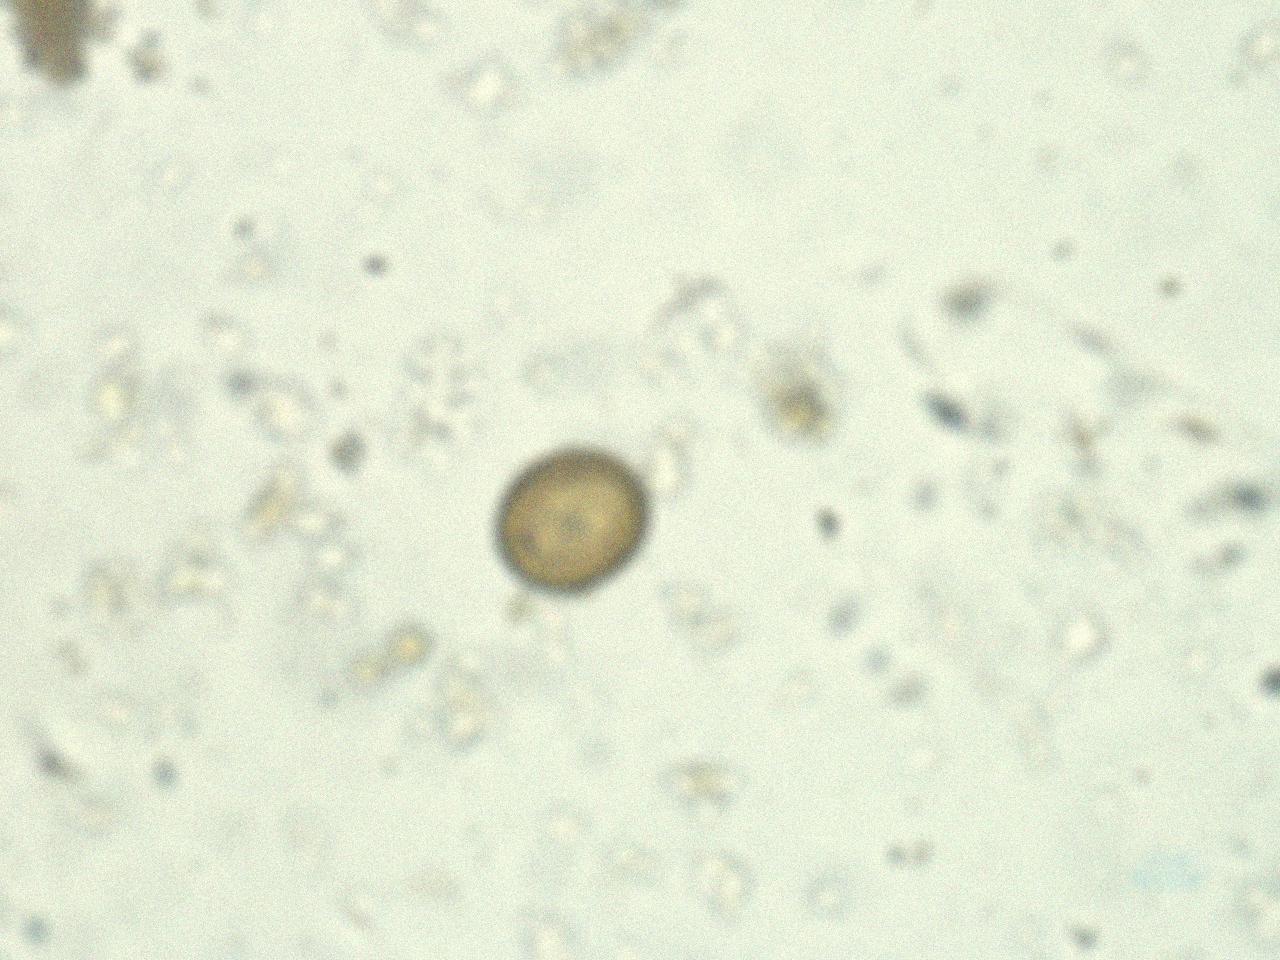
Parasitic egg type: Taenia spp. egg